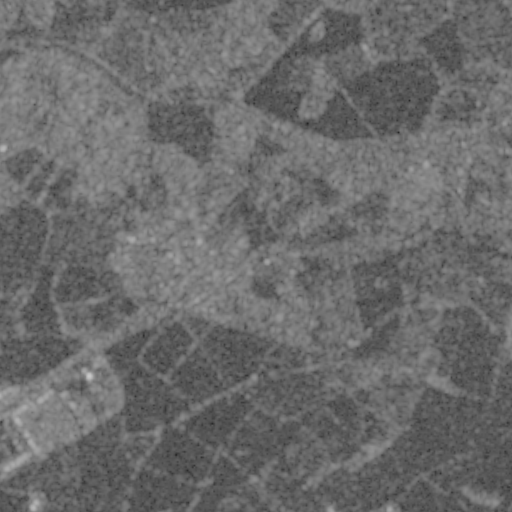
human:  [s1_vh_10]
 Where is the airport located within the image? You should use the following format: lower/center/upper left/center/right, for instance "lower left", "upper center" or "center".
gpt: The airport is located in the lower right of the image.
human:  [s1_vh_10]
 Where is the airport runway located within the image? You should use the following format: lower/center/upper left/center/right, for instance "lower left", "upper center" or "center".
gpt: The airport runway is located in the lower right of the image.
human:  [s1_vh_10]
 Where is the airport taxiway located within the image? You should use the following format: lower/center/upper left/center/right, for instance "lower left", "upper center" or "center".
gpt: The airport taxiway is located in the lower right of the image.
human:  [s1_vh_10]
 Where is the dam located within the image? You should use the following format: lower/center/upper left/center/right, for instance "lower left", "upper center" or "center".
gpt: The dam is located in the upper left of the image.
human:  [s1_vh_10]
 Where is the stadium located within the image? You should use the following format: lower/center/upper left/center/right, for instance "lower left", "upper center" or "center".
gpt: The stadium is located in the center left of the image.
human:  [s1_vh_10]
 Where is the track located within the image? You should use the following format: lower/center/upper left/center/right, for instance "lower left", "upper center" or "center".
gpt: The track is located in the center left of the image.
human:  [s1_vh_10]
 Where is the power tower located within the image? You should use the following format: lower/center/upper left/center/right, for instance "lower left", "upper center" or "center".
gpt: There is no power tower in the image.

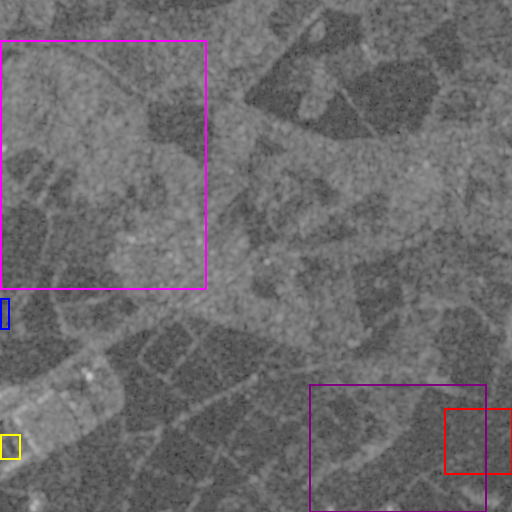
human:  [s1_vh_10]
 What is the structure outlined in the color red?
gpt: The structure outlined in red is an airport.
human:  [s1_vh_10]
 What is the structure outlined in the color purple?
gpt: The structure outlined in purple is a crop field.
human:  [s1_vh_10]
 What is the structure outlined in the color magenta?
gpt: The structure outlined in magenta is a park.
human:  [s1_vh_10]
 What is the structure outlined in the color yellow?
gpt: The structure outlined in yellow is a parking lot.
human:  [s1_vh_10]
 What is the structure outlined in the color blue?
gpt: The structure outlined in blue is a stadium.
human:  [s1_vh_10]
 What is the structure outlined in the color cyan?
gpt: There is no cyan outline.